Field crop: maize
Growth stage: 2
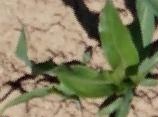
Species: maize